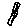
Label: flower